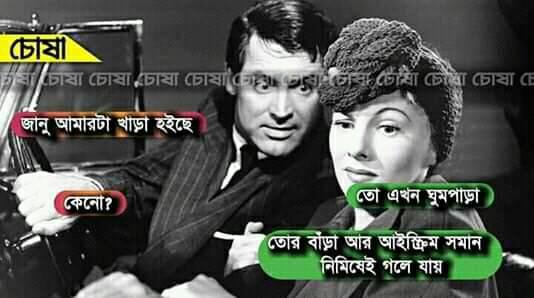
Caption: জানু আমারটা খাঁড়া হইছে    তো এখন ঘুমপাড়া    কেনো   তোর বাঁড়া আর আইস্ক্রিম সমান নিমিষেই গলে যায়
Label: hate